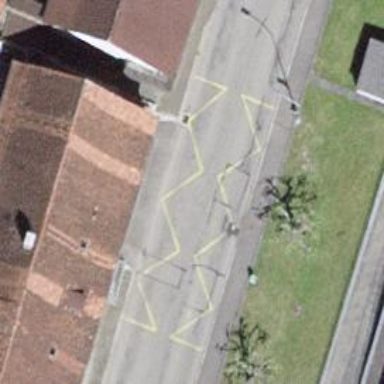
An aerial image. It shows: Bus stop with designated public transport stop position.